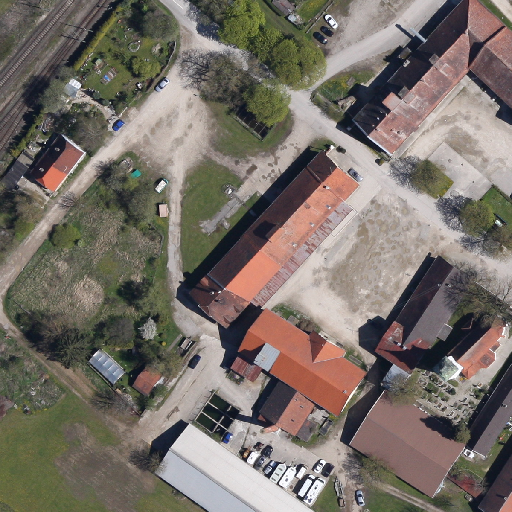
Referring expression: trailer